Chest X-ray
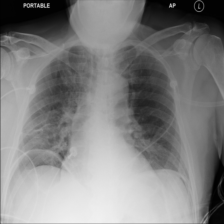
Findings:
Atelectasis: negative
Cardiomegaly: negative
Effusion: negative
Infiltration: negative
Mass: negative
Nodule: negative
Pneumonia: negative
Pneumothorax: negative
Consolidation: negative
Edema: negative
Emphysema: negative
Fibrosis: negative
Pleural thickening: negative
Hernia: negative